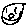
Label: smiley face